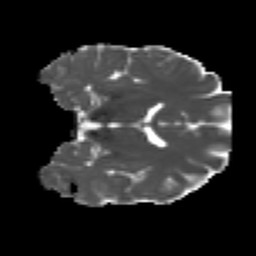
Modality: MD
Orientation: coronal
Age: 26
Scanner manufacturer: siemens
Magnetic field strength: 3 T
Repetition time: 4.52 s
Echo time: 0.084 s